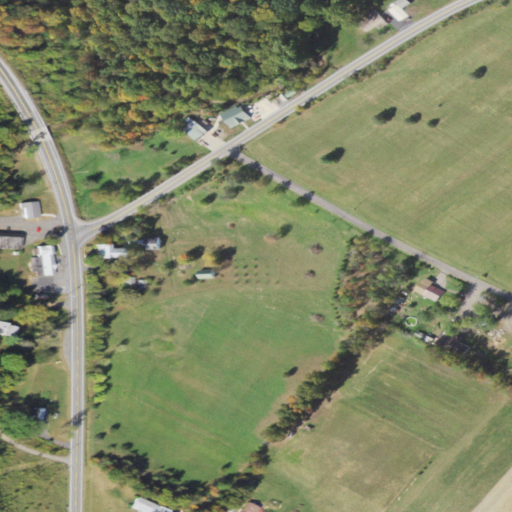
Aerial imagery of valley in Pennsylvania named Burns Valley containing pasture, deciduous forest, low intensity development, open development, medium intensity development, mixed forest, and herbaceous wetlands